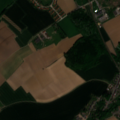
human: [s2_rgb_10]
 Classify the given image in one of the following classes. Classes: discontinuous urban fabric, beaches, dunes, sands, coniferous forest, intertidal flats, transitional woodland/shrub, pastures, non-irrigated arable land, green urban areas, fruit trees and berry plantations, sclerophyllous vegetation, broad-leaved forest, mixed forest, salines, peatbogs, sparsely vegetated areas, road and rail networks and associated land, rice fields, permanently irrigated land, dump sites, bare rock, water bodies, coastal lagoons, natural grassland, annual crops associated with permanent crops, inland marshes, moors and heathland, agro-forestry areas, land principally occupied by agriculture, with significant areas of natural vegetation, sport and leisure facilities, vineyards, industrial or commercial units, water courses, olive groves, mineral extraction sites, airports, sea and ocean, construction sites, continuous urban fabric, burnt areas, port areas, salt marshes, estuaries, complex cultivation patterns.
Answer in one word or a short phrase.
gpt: discontinuous urban fabric, non-irrigated arable land, pastures, complex cultivation patterns